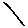
Label: line